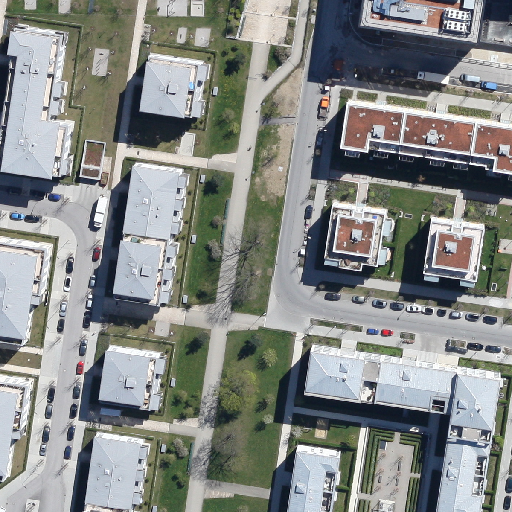
Referring expression: truck in the parking area